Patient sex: M
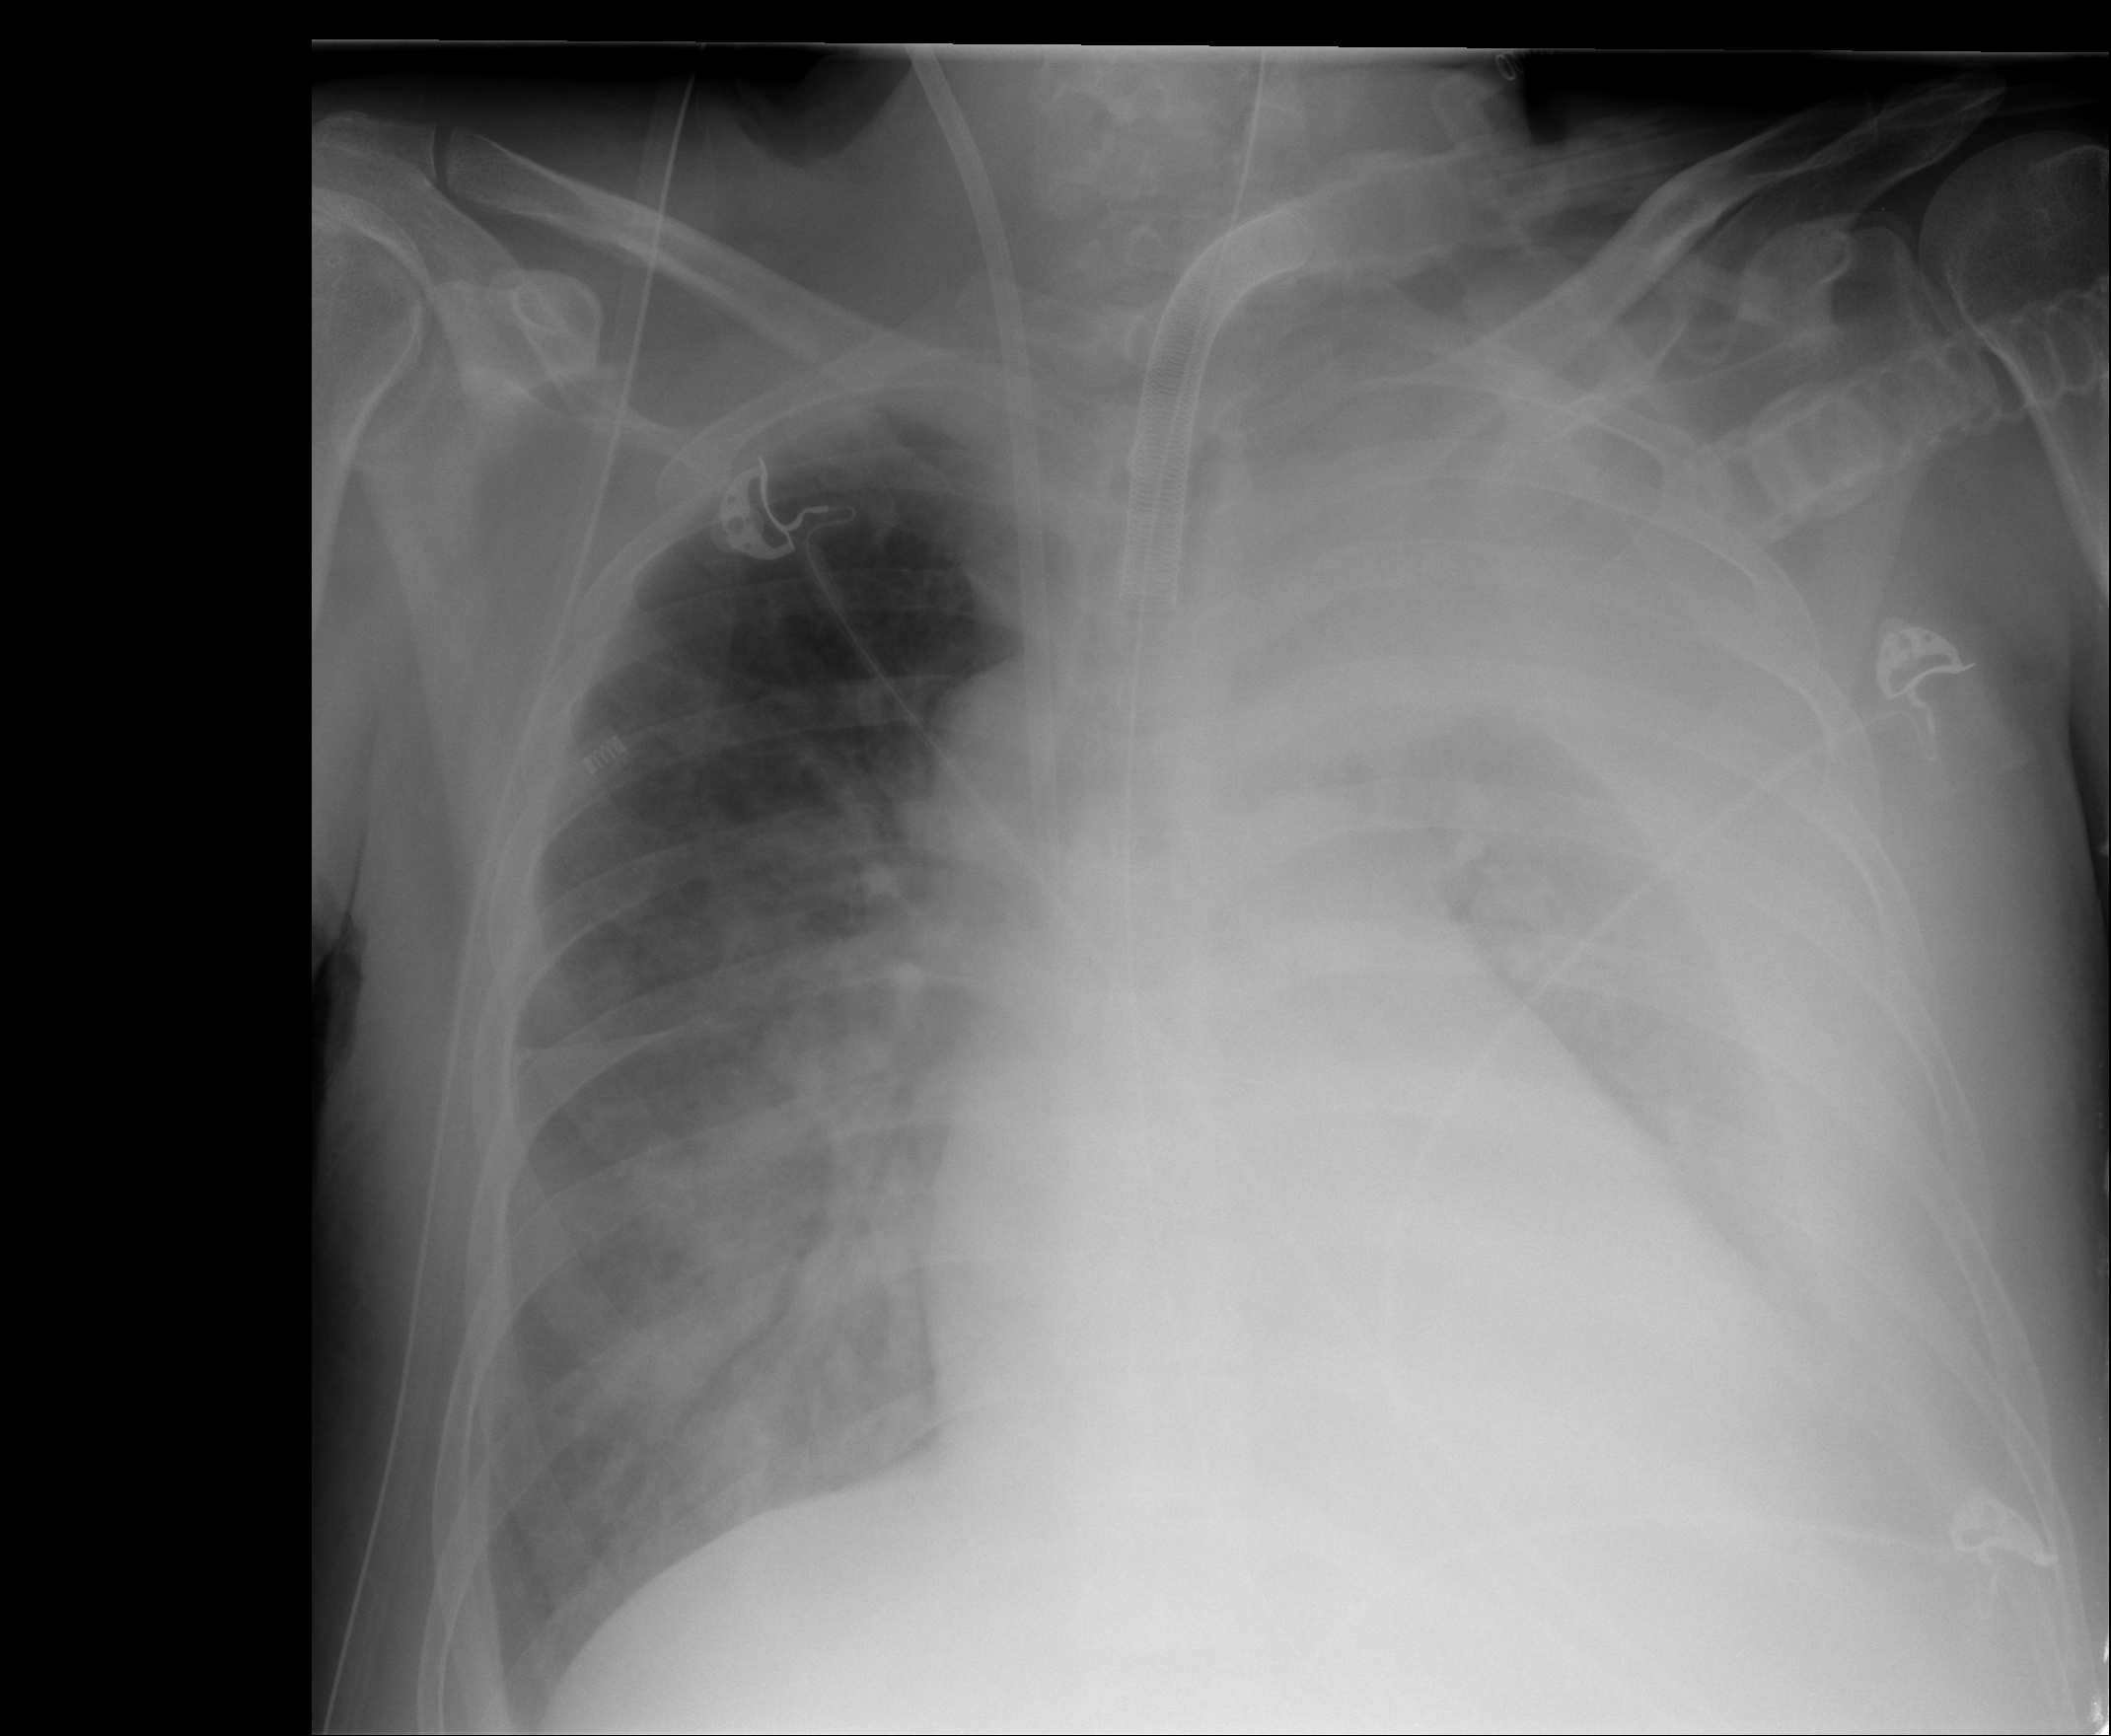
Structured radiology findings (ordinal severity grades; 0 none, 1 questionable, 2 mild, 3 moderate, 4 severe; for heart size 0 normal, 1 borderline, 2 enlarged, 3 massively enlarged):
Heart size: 0
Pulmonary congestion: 0
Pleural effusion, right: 2
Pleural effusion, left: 3
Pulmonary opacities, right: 3
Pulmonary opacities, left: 0
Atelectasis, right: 2
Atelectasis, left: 3